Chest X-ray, AP view. Patient: 31 years old, sex M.
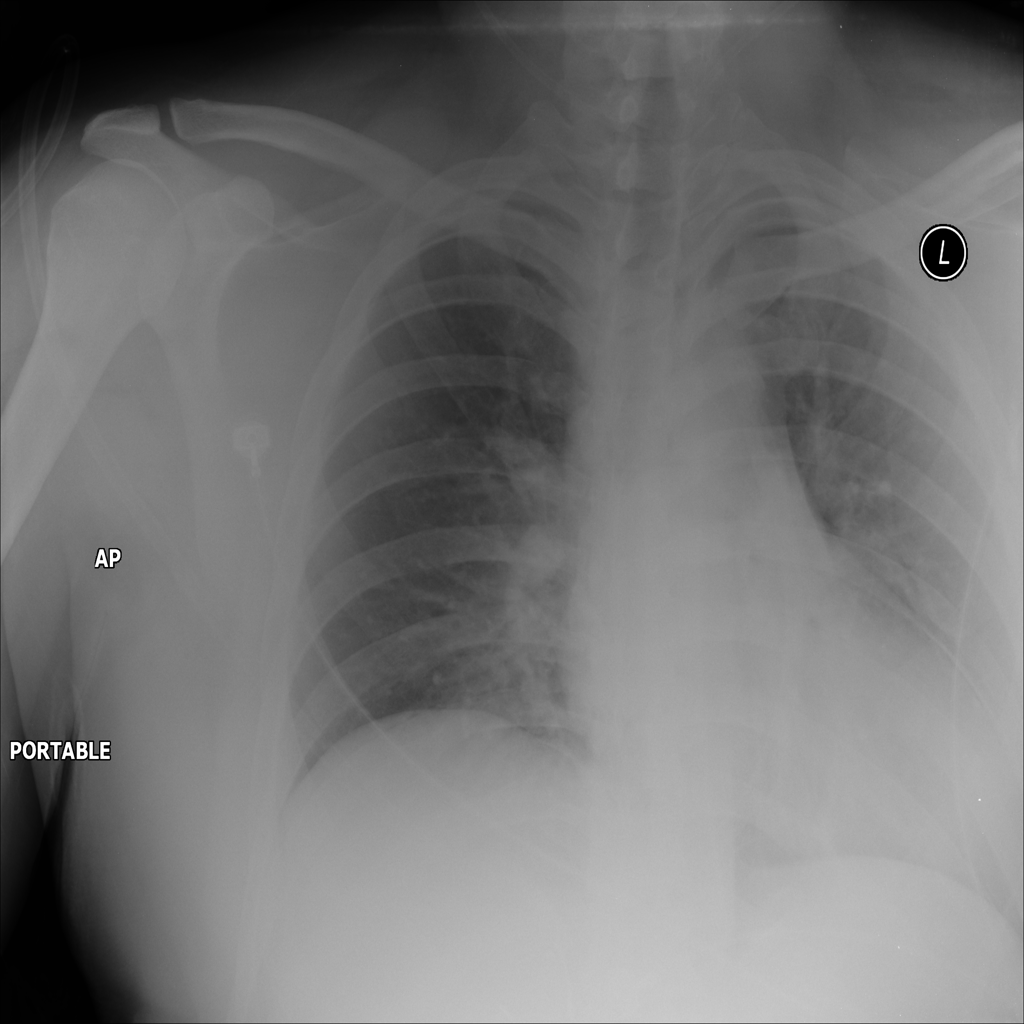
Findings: Infiltration